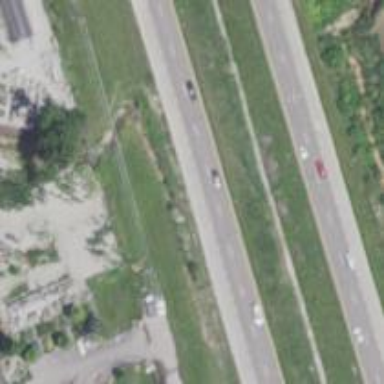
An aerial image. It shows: Asphalt motorway.